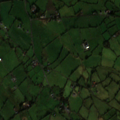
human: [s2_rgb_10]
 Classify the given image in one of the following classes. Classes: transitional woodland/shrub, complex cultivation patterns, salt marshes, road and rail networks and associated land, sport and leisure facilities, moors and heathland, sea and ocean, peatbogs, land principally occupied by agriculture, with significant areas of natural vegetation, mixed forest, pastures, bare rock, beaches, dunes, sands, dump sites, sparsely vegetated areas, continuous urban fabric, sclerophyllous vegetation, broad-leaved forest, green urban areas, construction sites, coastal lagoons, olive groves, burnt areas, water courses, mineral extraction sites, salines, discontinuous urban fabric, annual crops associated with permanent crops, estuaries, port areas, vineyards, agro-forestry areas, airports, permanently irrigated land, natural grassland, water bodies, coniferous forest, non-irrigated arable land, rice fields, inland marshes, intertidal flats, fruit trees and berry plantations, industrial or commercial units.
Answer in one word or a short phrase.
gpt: pastures